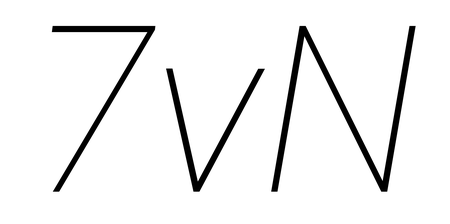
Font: Roboto-Italic_Thin_Italic